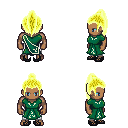
a pixel art fantasy rpg character, male body template, human, dark skin, sash dress, white pants, gold long topknot hairstyle, ghillies, four views (front, back, left, right), 2x2 character sprite sheet, small pixel art, hard edges, no anti-aliasing